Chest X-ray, PA view. Patient: 26 years old, sex M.
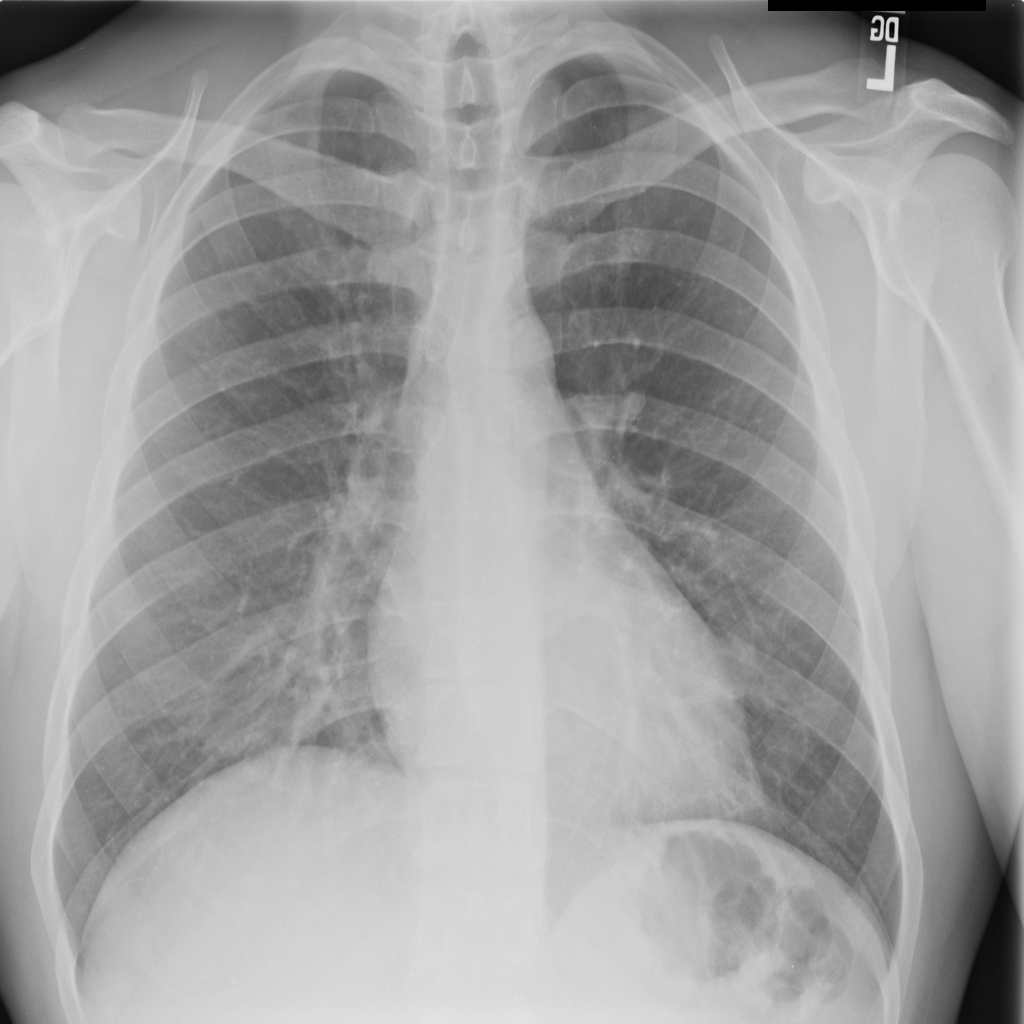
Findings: No Finding